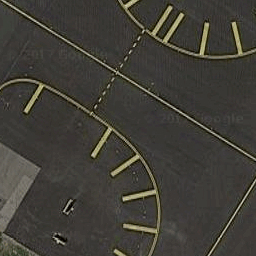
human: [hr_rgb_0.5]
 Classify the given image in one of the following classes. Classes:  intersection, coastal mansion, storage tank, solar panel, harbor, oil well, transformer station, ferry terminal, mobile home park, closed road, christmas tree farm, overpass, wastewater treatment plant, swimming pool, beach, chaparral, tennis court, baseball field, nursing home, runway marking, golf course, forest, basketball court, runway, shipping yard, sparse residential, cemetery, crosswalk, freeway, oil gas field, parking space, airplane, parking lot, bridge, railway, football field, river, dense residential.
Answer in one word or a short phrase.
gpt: runway marking